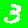
Digit: 3